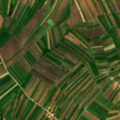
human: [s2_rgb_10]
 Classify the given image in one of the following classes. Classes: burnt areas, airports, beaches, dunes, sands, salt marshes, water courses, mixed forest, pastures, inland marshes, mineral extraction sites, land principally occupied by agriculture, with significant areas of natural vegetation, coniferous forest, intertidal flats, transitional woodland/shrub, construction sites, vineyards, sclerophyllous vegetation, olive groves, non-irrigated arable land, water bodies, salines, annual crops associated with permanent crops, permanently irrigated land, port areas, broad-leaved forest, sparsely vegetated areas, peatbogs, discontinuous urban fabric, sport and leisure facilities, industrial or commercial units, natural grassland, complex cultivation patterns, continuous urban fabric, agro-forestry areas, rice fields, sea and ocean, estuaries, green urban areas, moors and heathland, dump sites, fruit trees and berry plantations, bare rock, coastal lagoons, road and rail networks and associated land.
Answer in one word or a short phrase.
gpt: non-irrigated arable land, complex cultivation patterns